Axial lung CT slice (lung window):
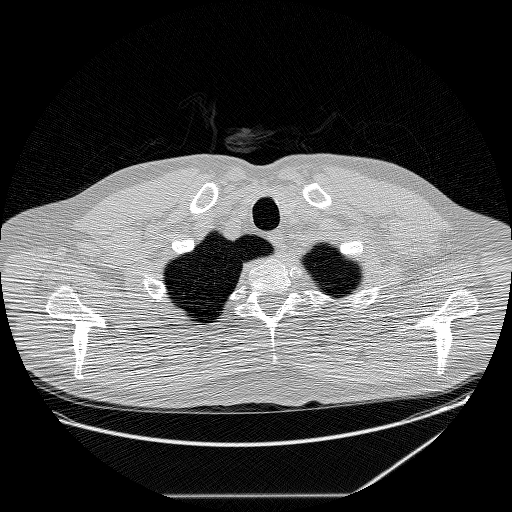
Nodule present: no